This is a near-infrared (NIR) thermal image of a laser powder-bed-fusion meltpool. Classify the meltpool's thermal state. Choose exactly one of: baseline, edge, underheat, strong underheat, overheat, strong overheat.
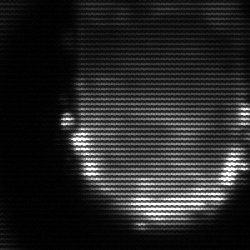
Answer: baseline